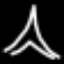
Label: The Eiffel Tower